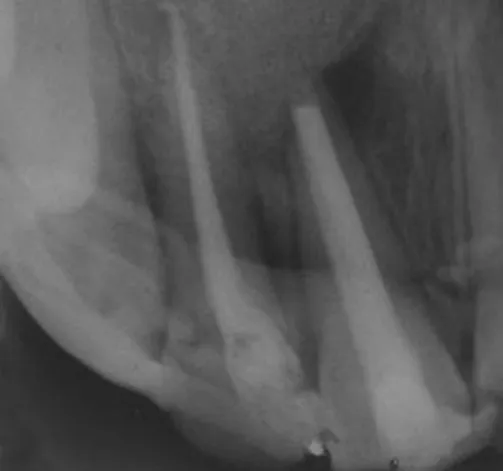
Postoperative X-ray.
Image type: radiology (x_ray)